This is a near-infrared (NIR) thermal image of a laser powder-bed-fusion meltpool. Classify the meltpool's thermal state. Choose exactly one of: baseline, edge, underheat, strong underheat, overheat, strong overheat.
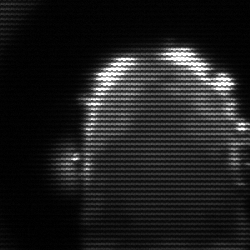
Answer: baseline